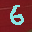
Label: 6